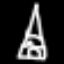
Label: The Eiffel Tower